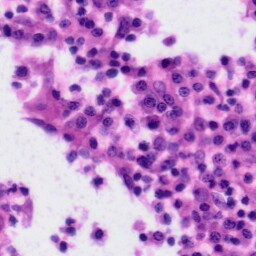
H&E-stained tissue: Tonsil